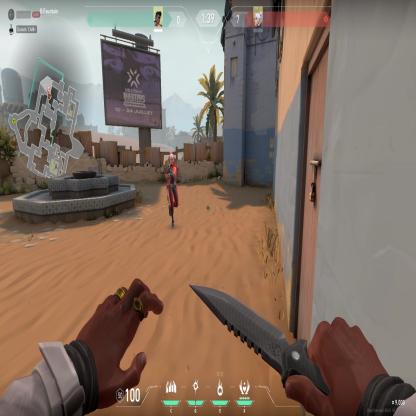
Label: enemy